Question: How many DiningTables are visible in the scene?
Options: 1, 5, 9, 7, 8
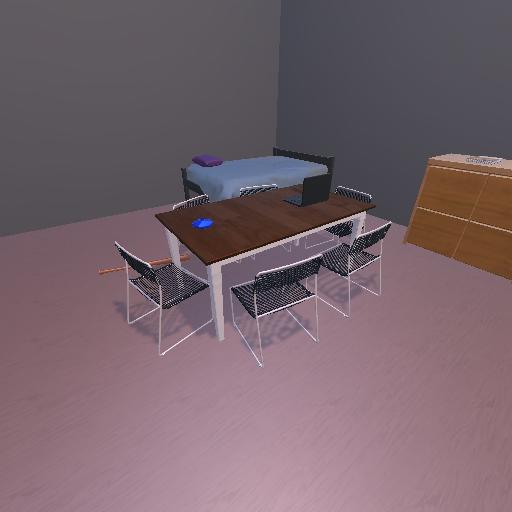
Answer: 1